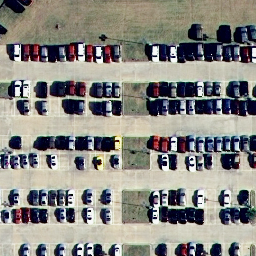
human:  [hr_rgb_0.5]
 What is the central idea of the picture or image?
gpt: parking lot